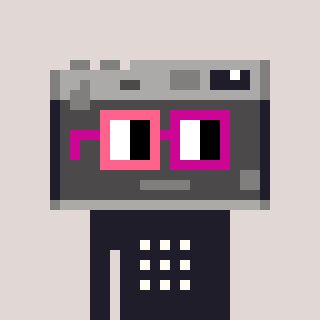
a pixel art character with square pink and red glasses, a camera-shaped head and a grayscale-colored body on a warm background